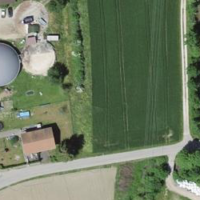
EUNIS habitat code: 52
Species observed at this site:
Corvus corone
Cinclus cinclus
Turdus merula
Sylvia atricapilla
Parus major
Columba palumbus